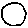
Label: circle